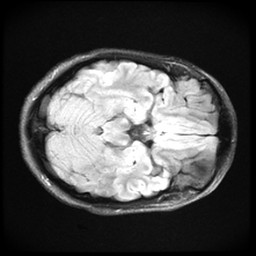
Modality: FLAIR
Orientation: axial
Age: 23
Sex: female
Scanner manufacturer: ge
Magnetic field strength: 3 T
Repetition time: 11 s
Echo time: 0.1497 s